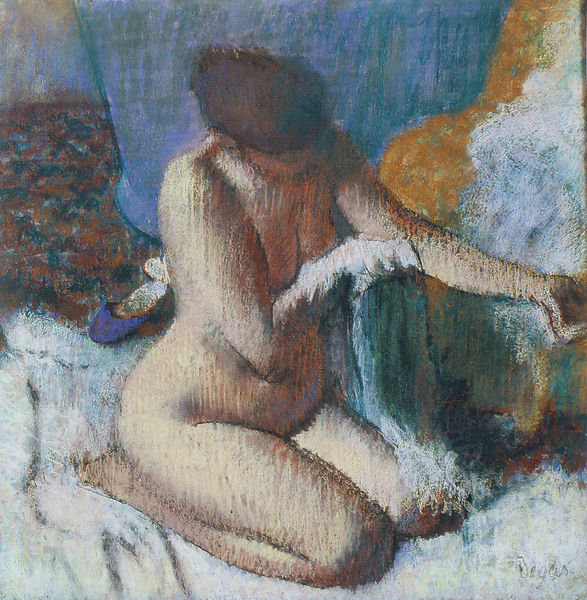
Titel: Nach dem Bad
Künstler: Edgar Degas
Institution: Paris, Musée du Louvre
Schlagwörter: akt, blau, gemälde, nackt, wasser, weiß, baden, gelb, impressionismus, braun, frau, haar, orange, tuch, teppich, bild, vorhang, boden, haare, sessel, decke, ballerina, handtuch, stil, schwanger, waschen, abtrocknen, schuh, pantoffel, knieend, orientteppich, wachen, anziehen, waschung